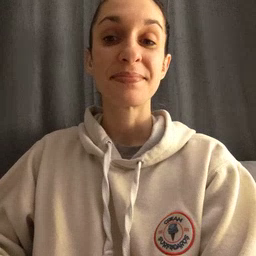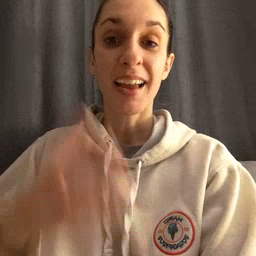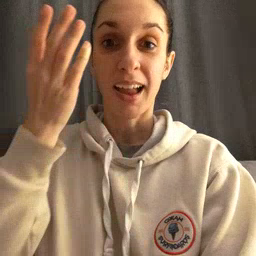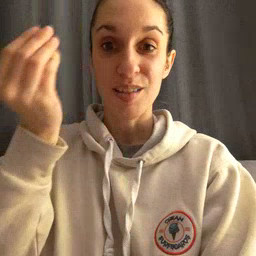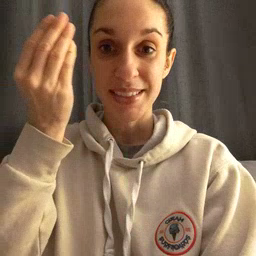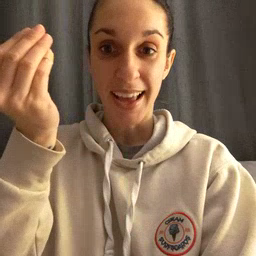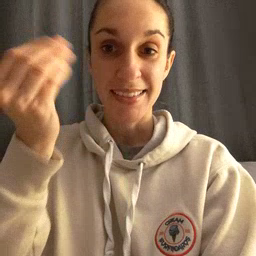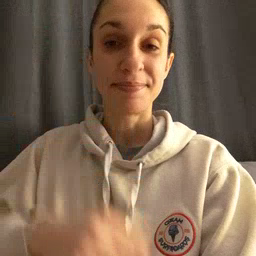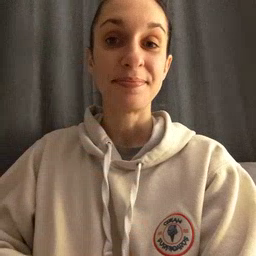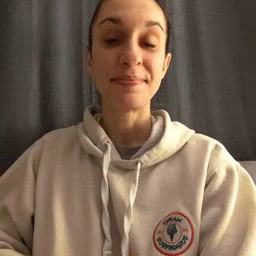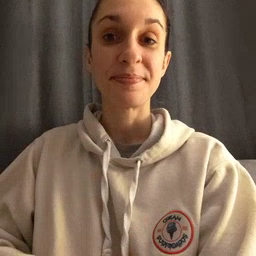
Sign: outside